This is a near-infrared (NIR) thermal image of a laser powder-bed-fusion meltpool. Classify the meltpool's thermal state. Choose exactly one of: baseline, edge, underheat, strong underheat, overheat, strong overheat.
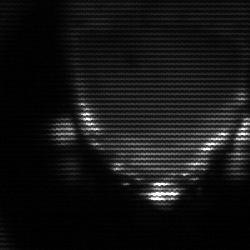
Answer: edge